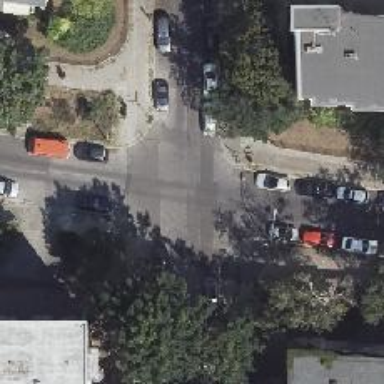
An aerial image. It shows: Residential road with asphalt surface and separate sidewalks. There are parallel parking lanes on both sides of the road.